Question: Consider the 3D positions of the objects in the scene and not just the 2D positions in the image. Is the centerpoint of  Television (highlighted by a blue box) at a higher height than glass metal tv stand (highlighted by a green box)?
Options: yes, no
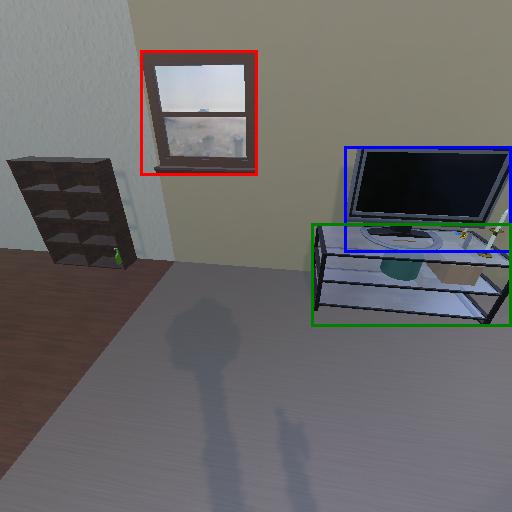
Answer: yes